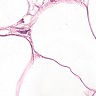
Metastatic tissue present: yes